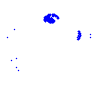
Particle: proton